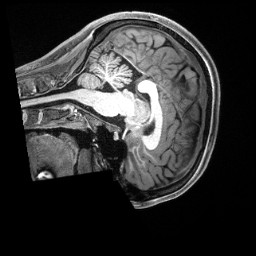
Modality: T1w
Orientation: sagittal
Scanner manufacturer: siemens
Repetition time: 2.5 s
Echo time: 0.00231 s